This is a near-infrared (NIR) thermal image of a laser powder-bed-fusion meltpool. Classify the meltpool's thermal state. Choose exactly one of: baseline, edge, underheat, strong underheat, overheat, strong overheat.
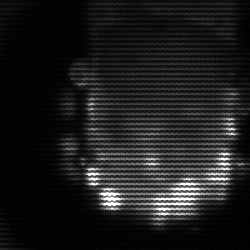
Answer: baseline